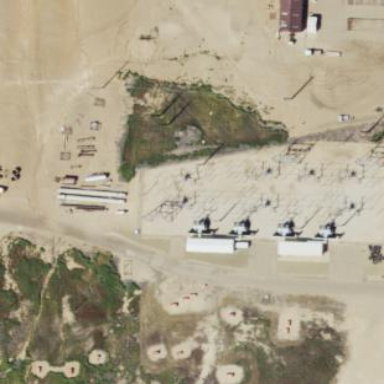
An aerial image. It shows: Industrial substation surrounded by fence.